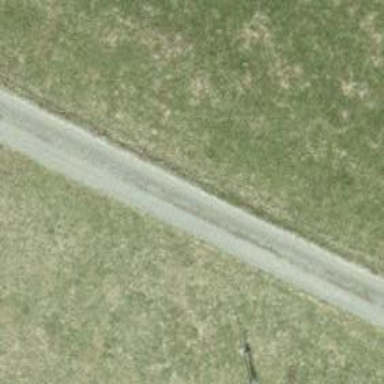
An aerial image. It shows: Gravel track road.